Current action and preconditions to check: trajectory_clear

Your task: For each precondition in the list above, predict whether it will hold at this action.

Consider the current scene as observed from the mobile robot's camera, and analyze the predicted future states of all dynamic agents (e.g., people, animals, vehicles, or any moving entities) within the NEXT SECOND.

IMPORTANT: Only answer "very likely" if you are absolutely certain—based on strong, clear evidence—that a dynamic agent will violate the precondition in the predicted future state. Do NOT answer "very likely" for unlikely, ambiguous, or low-probability risks.

Ask yourself for each precondition: Is there a high probability, with clear and convincing evidence, that the predicted future states of any dynamic agent will interfere with the predicted future state of the currently executing action within the NEXT SECOND, causing that precondition to fail?

Assess the risk level based on these predictions. Use "likely" or "very likely" if motions create a clear risk of interference.

Use "neutral" or "improbable" if agents are nearby but their predicted paths are clearly diverging or non-conflicting.

Failure Risk Categories: "very improbable", "improbable", "neutral", "likely", "very likely"

Answer Format: Output ONLY the probability_of_failure value from these categories: "very improbable", "improbable", "neutral", "likely", "very likely"

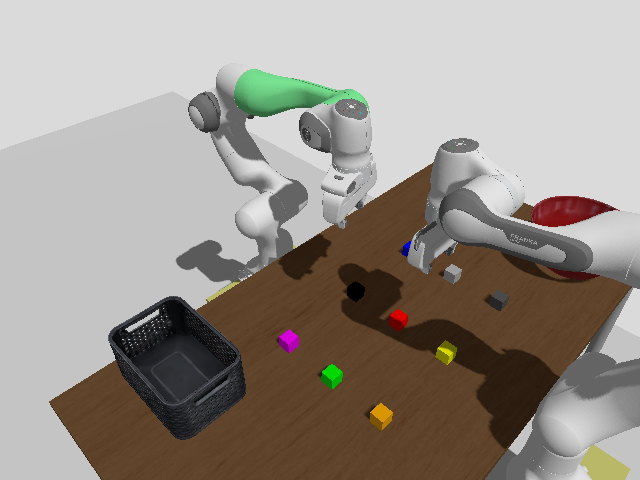

Answer: likely